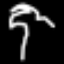
Label: palm tree